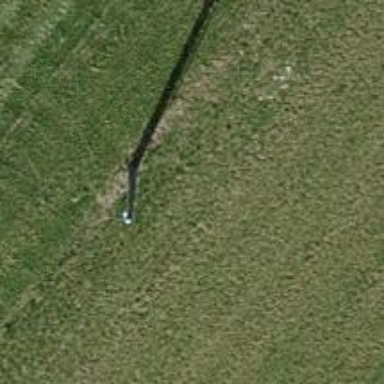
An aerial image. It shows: Man-made mast used for communication purposes.